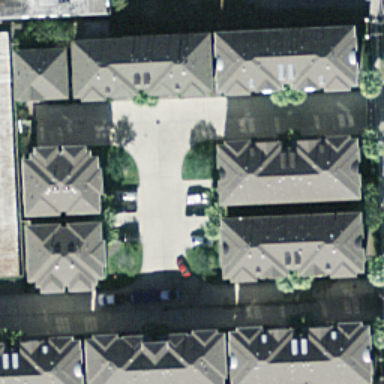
This is a dense residential area with houses and plants .